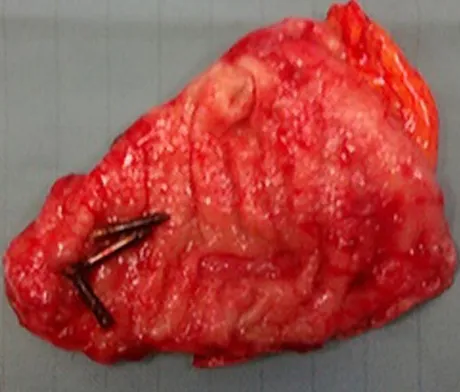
Opened wedge resection showing endoscopic clips.
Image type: medical_photograph (other_medical_photograph)